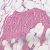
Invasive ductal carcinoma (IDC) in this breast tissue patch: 1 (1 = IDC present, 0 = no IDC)